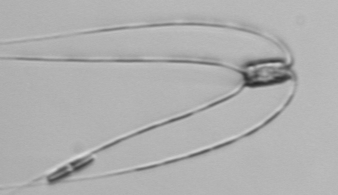
Label: Chaetoceros_peruvianis